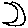
Label: moon